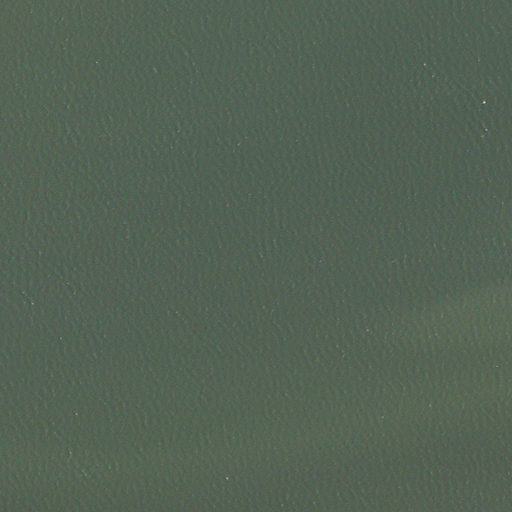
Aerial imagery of island in Maryland named Beacon Clumps (historical) containing only open water